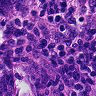
Metastatic tissue present: yes